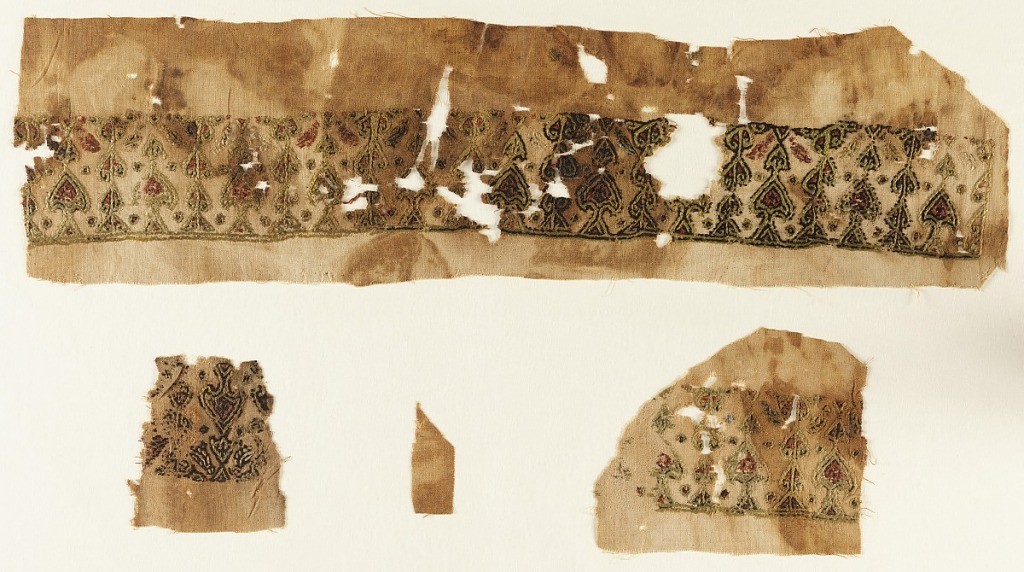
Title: Textile
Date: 12th–14th century
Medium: silk, linen Technique: embroidery using silk threads on linen plain weave foundation
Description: Tiraz, embroidered horizontal band of palmette motifs in polychrome.